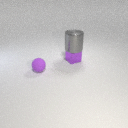
small purple metal cube to the right of small purple rubber sphere